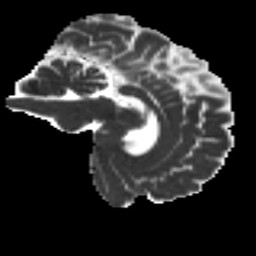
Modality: MD
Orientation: sagittal
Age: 37
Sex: male
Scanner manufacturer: ge
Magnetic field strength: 3 T
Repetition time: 7.8 s
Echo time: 0.061 s